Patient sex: F
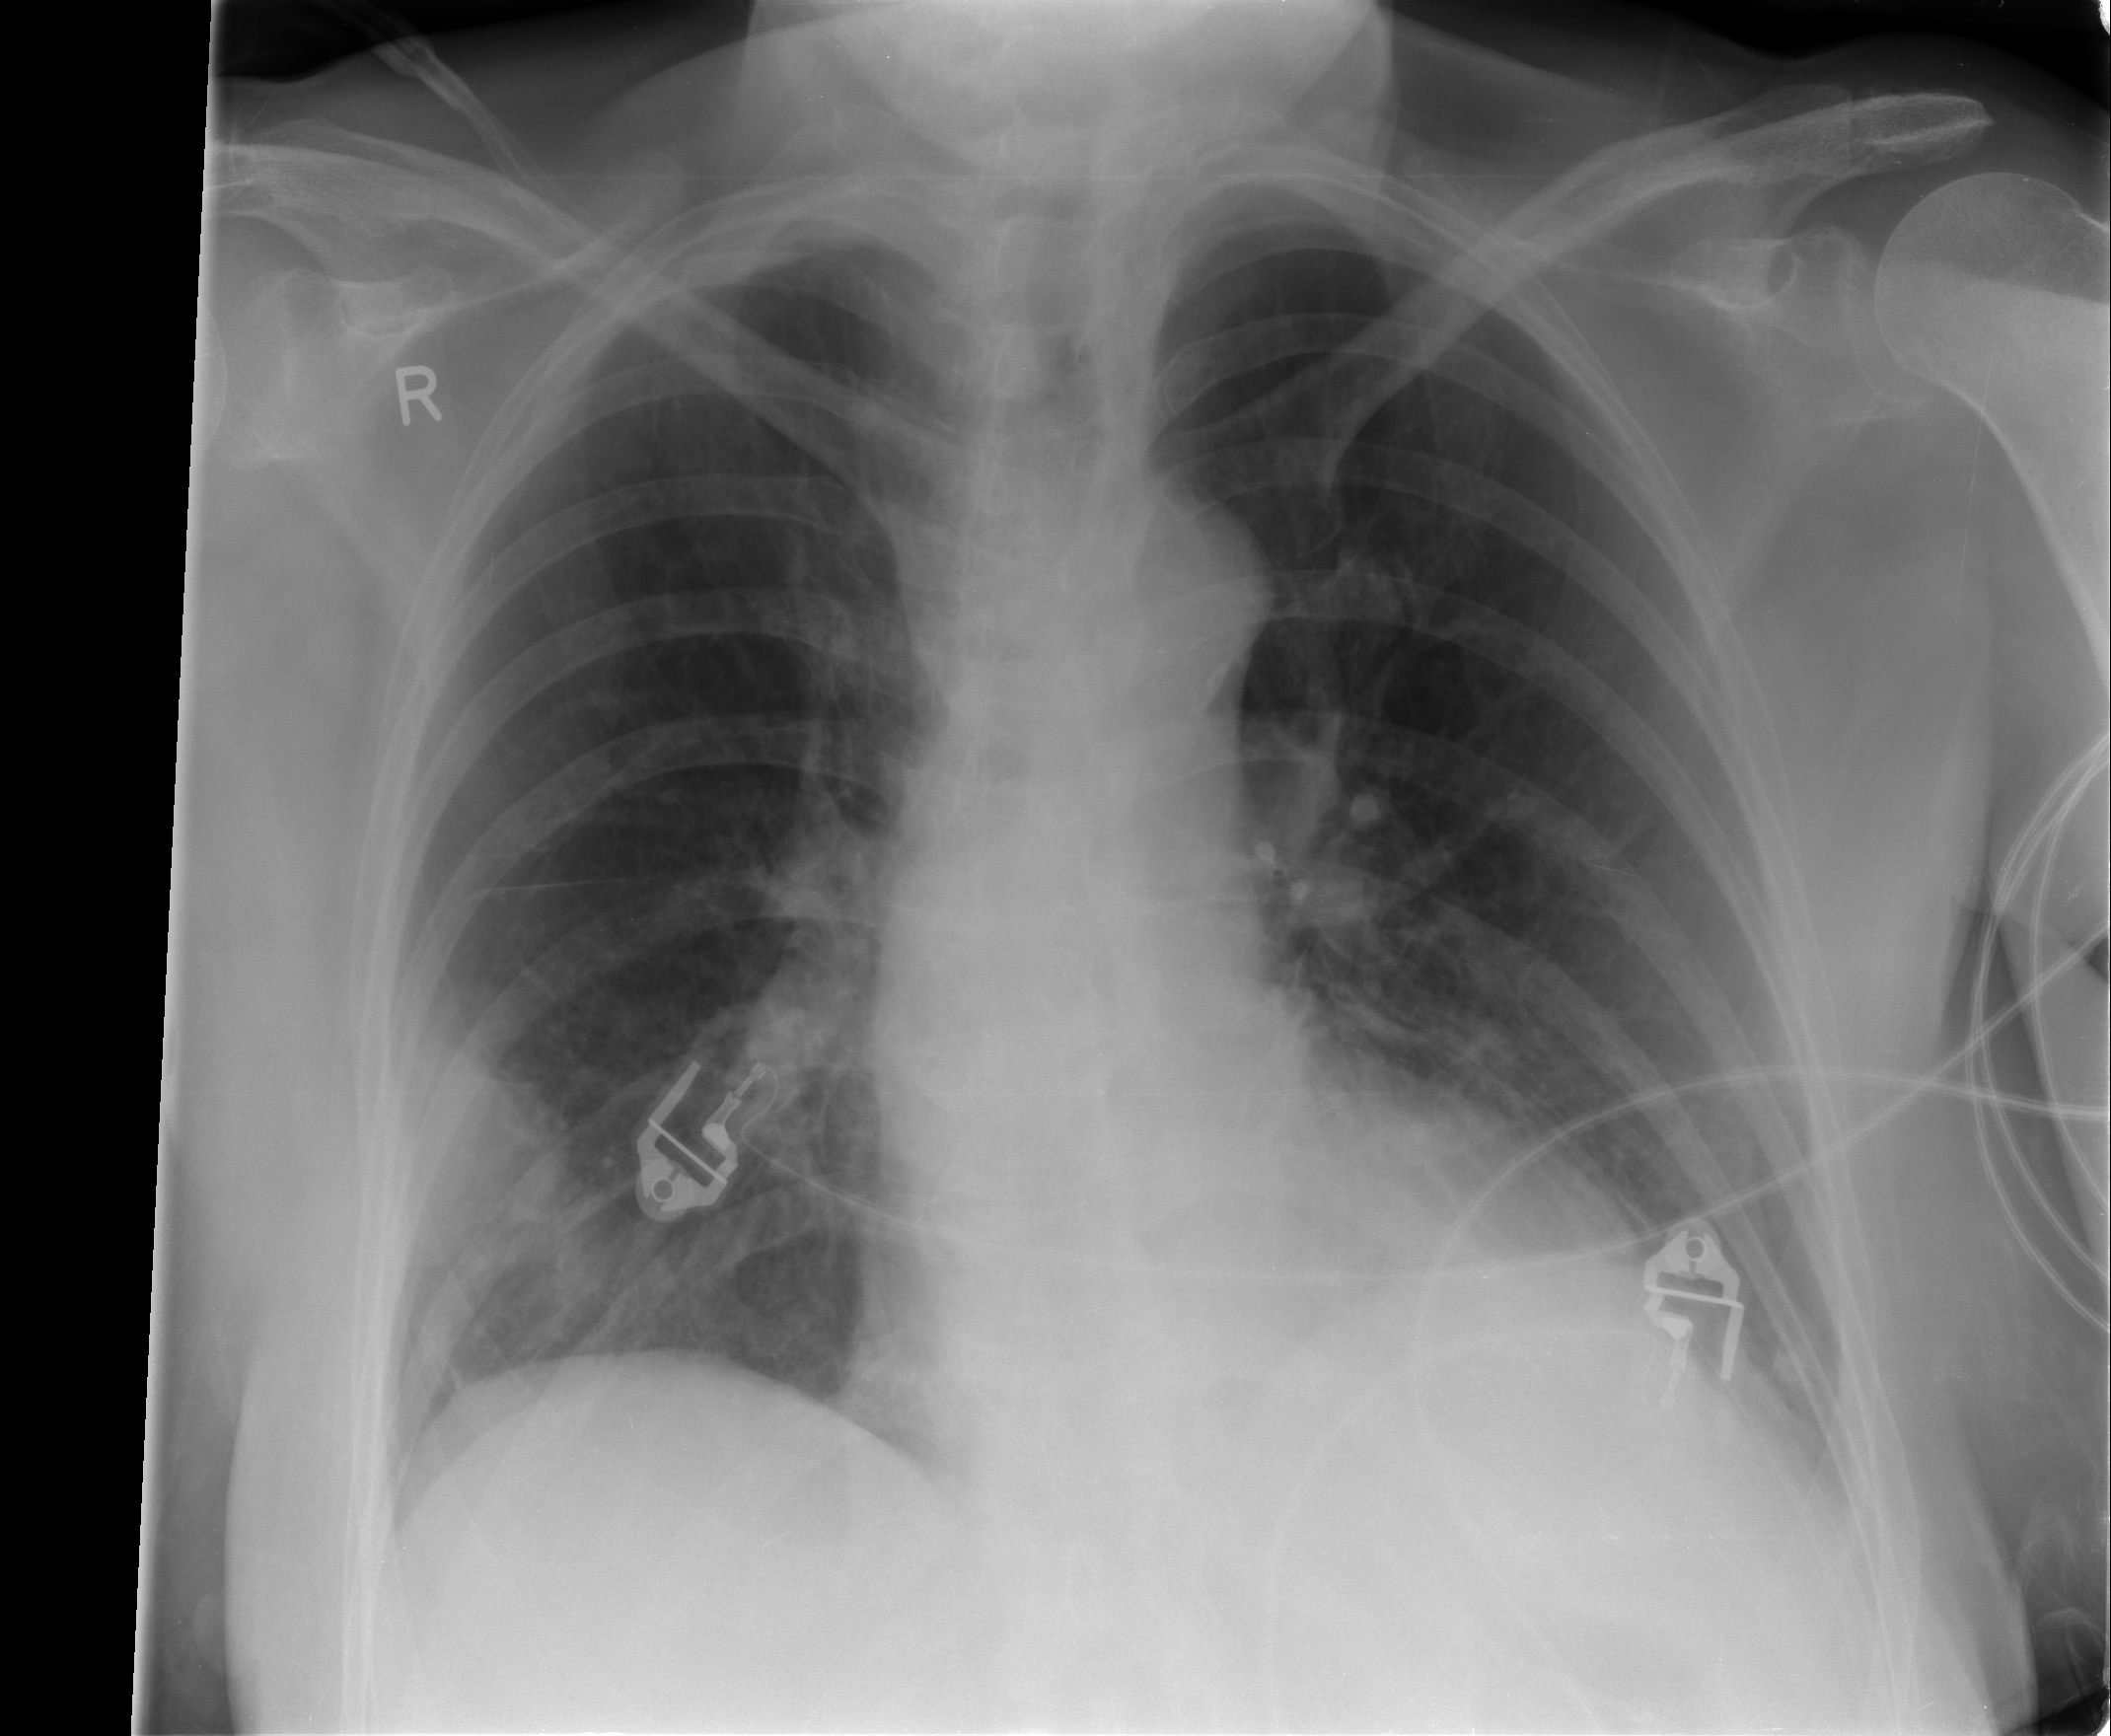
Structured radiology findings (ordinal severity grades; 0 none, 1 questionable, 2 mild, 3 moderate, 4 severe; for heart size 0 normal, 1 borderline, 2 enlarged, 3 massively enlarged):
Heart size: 0
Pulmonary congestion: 0
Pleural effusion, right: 0
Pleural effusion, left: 1
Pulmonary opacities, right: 0
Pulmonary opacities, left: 0
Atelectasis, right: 2
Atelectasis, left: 0